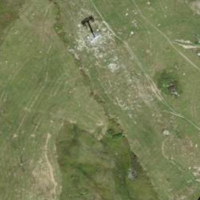
EUNIS habitat code: 23
Species observed at this site:
Oenanthe oenanthe
Motacilla alba